Question: I am trying to make an own simple string implementation in C++. My implementation is not '' delimited, but uses the first element in my character array (the data structure I have chosen to implement the string) as the length of the string.
In essence, I have this as my data structure: 'typedef char * arrayString;' and I have got the following as the implementation of some primal string manipulating routines:
'''
#include "stdafx.h"
#include <iostream>
#include "new_string.h"
// Our string implementation will store the
// length of the string in the first byte of
// the string.
int getLength(const arrayString &s1) {
return s1[0] - '0';
}
void append_str(arrayString &s, char c) {
int length = getLength(s); // get the length of our current string
length++; // account for the new character
arrayString newString = new char[length]; // create a new heap allocated string
newString[0] = length;
// fill the string with the old contents
for (int counter = 1; counter < length; counter++) {
newString[counter] = s[counter];
}
// append the new character
newString[length - 1] = c;
delete[] s; // prevent a memory leak
s = newString;
}
void display(const arrayString &s1) {
int max = getLength(s1);
for (int counter = 1; counter <= max; counter++) {
std::cout << s1[counter];
}
}
void appendTest() {
arrayString a = new char[5];
a[0] = '5'; a[1] = 'f'; a[2] = 'o'; a[3] = 't'; a[4] = 'i';
append_str(a, 's');
display(a);
}
'''
My issue is with the implementation of my function 'getLength()'. I have tried to debug my program inside Visual Studio, and all seems nice and well in the beginning.
The first time 'getLength()' is called, inside the 'append_str()' function, it returns the correct value for the string length (5). When it get's called inside the 'display()', my own custom string displaying function (to prevent a bug with 'std::cout'), it reads the value ('6') correctly, but returns '-42'? What's going on?

1. Ignore my comments in the code. It's purely educational and it's just me trying to see what level of commenting improves the code and what level reduces its quality.
2. In get_length(), I had to do first_element - '0' because otherwise, the function would return the ascii value of the arithmetic value inside. For instance, for decimal 6, it returned 54.
3. This is an educational endeavour, so if you see anything else worth commenting on, or fixing, by all means, let me know.
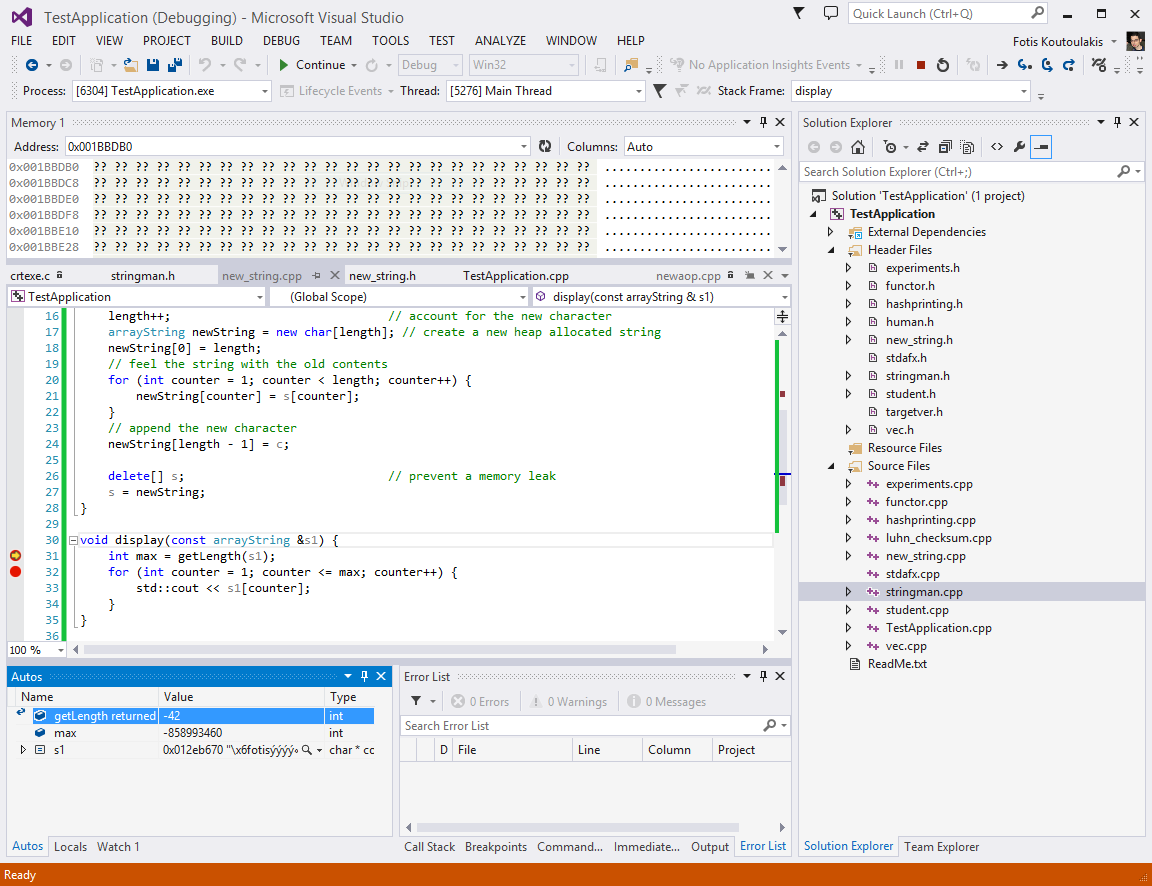
Answer: Ok, thank you everyone for helping me out.
The problem appeared to be inside the 'appendTest()' function, where I was storing in the first element of the array the character code for the value I wanted to have as a size (i.e storing ''5'' instead of just '5'). It seems that I didn't edit previous code that I had correctly, and that's what caused me the issues.
to what many of you are asking, , it's because I want to implement a basic string structure having many constraints, such as no classes, etc. I basically want to use only arrays, and the most I am affording myself is to make them dynamically allocated, i.e resizable.